Interaction volume radius: 10 \u00c5
Interaction volume height: 10 \u00c5
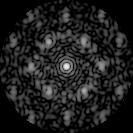
Disorder parameter: 0.5519